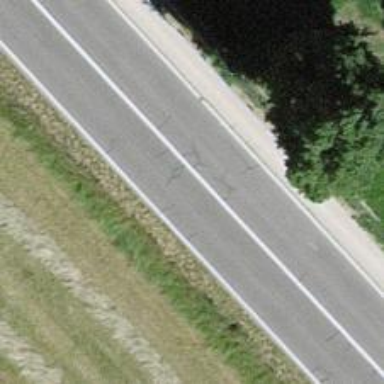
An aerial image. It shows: Secondary road with asphalt surface and embankment.